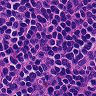
Metastatic tissue present: no